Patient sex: M
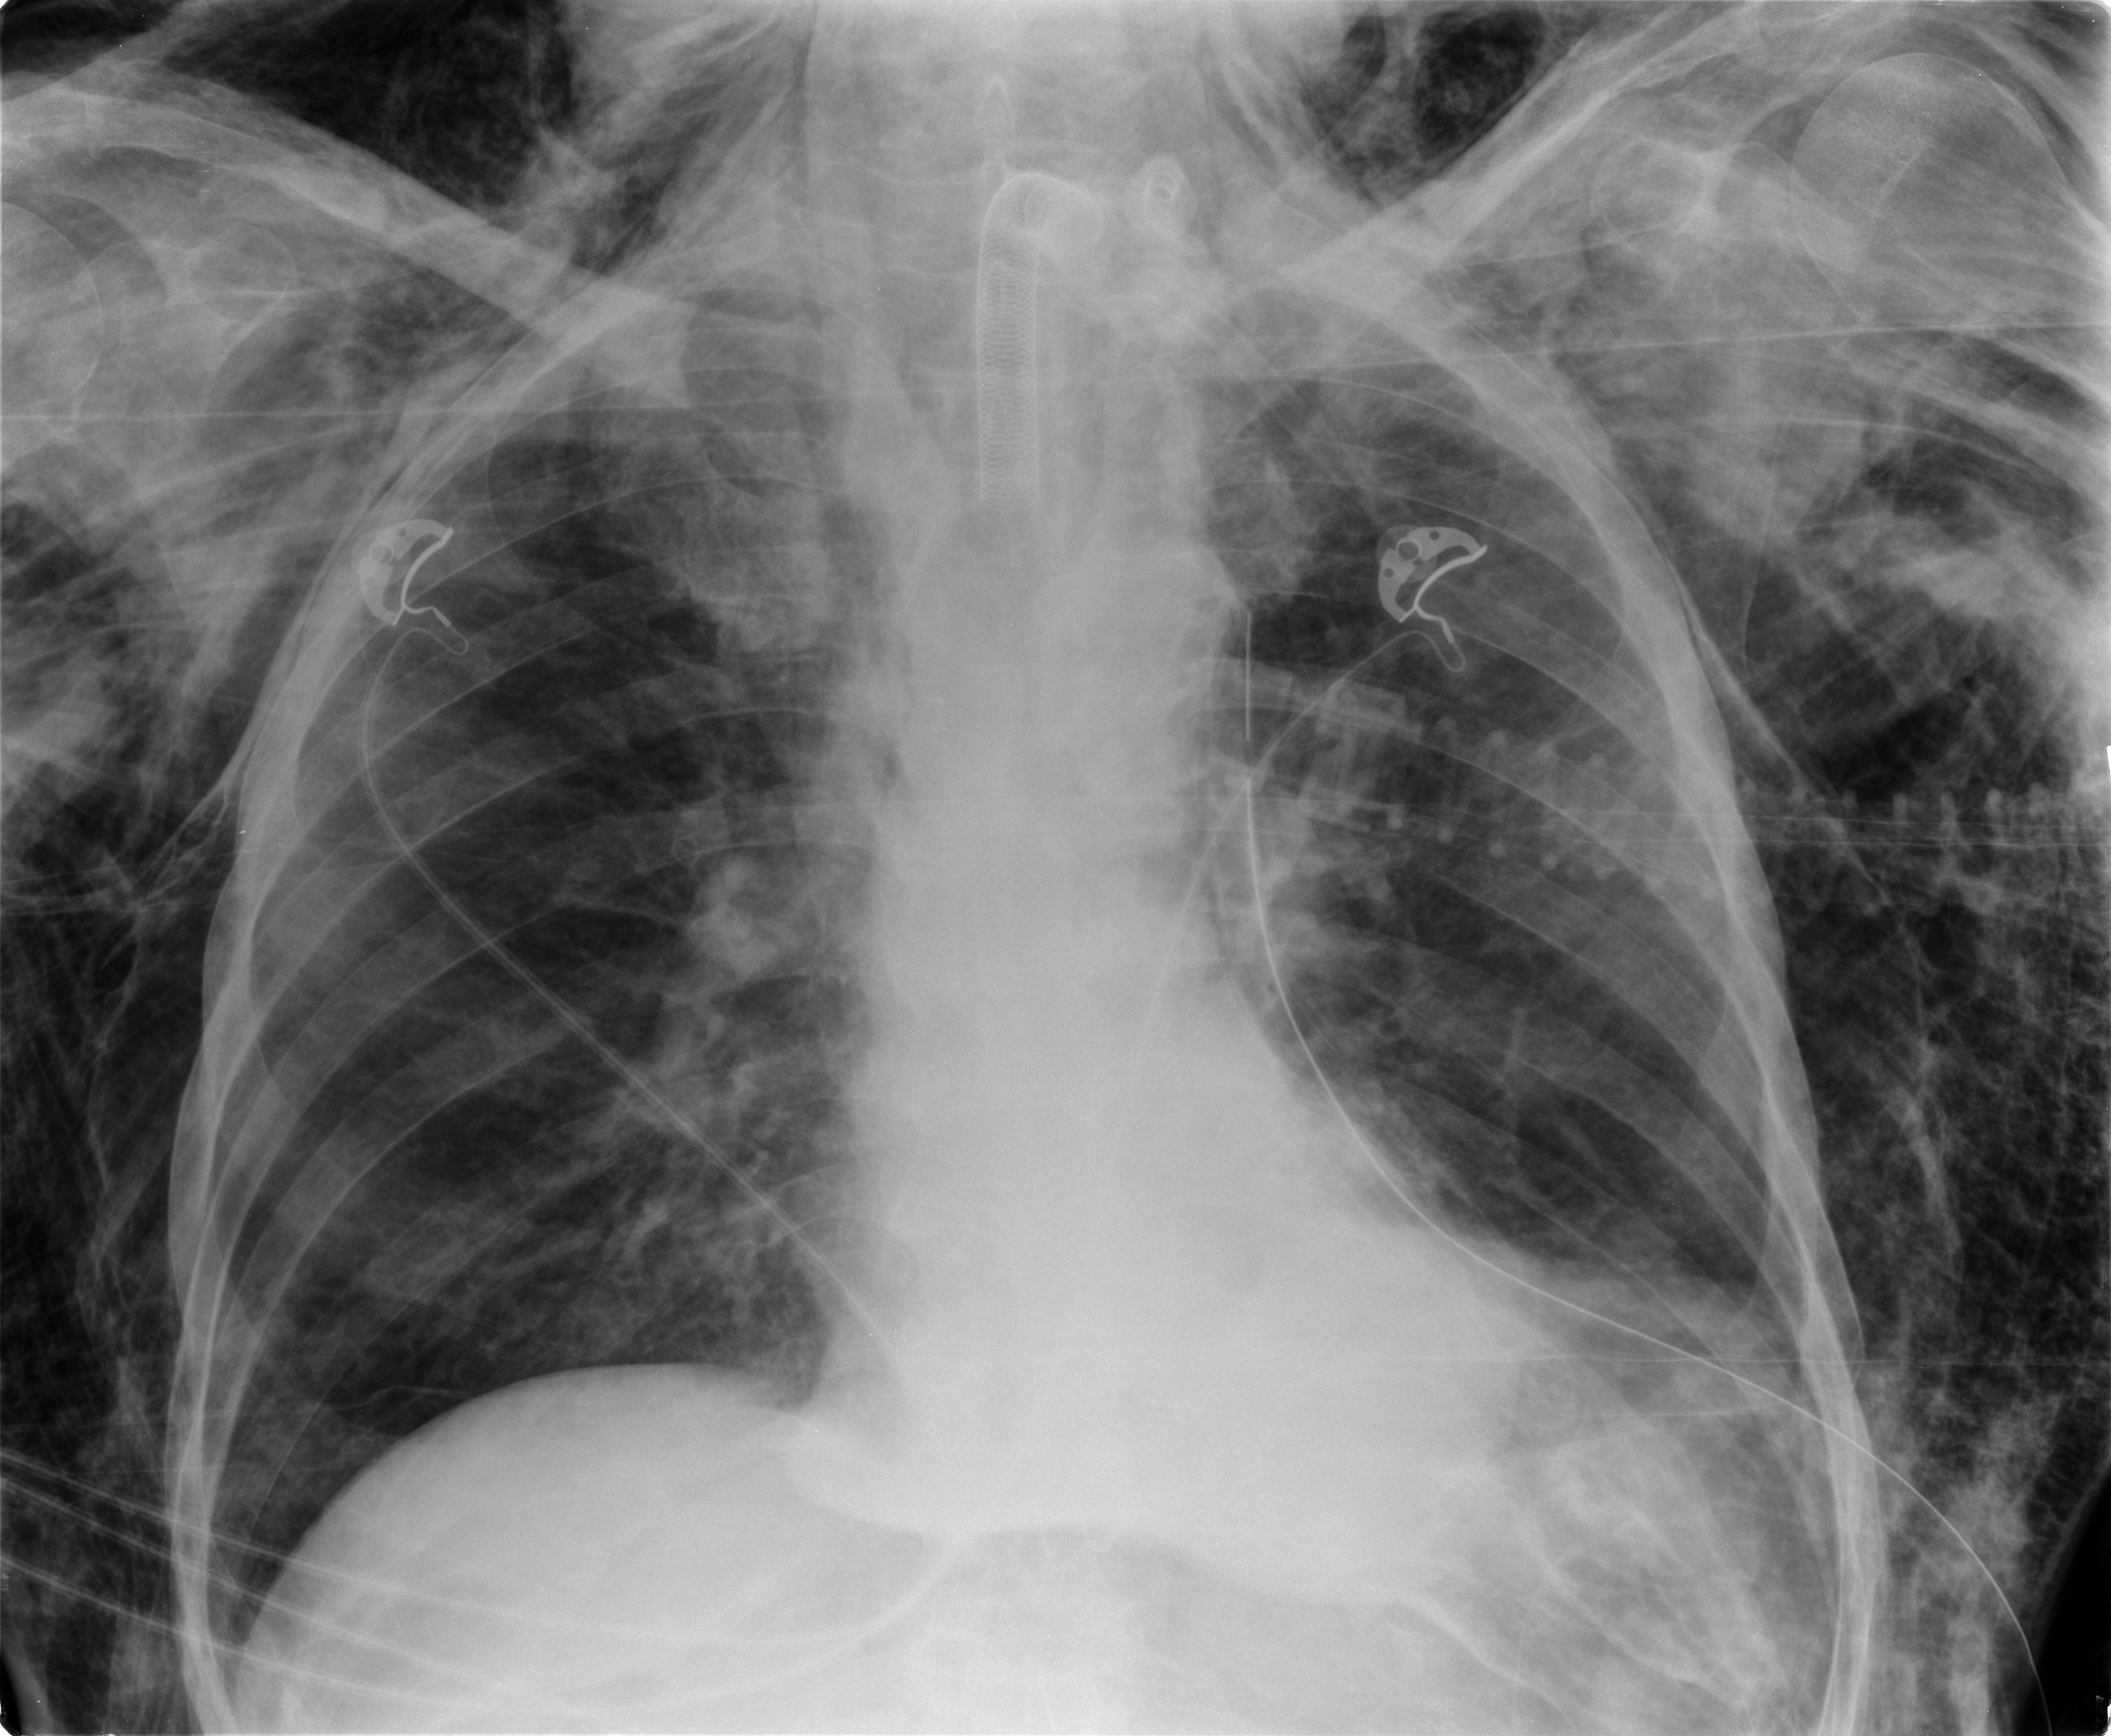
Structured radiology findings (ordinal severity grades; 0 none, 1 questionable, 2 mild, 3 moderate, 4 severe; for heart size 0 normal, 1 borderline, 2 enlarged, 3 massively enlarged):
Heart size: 0
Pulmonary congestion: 2
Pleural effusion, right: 0
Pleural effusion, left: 1
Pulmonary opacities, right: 0
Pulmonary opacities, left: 0
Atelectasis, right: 1
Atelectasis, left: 2